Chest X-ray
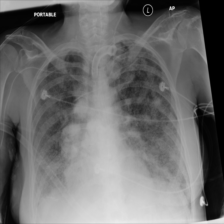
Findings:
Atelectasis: negative
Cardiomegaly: negative
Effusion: negative
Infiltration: negative
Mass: negative
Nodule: negative
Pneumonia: negative
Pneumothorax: negative
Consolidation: negative
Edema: negative
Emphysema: negative
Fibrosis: negative
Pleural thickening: negative
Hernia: negative